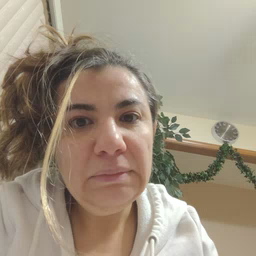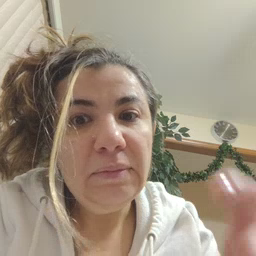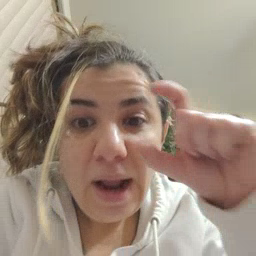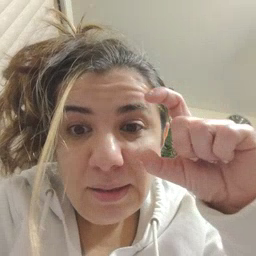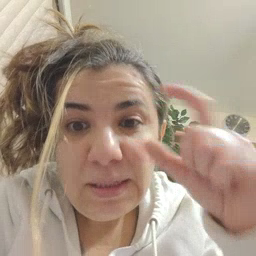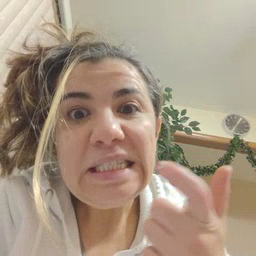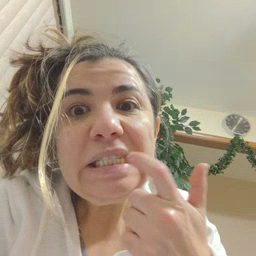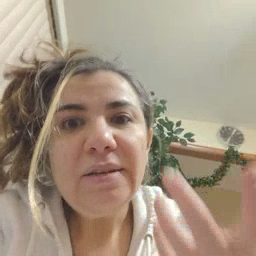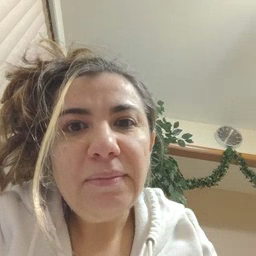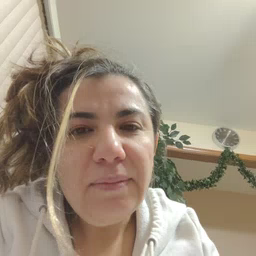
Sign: glasswindow